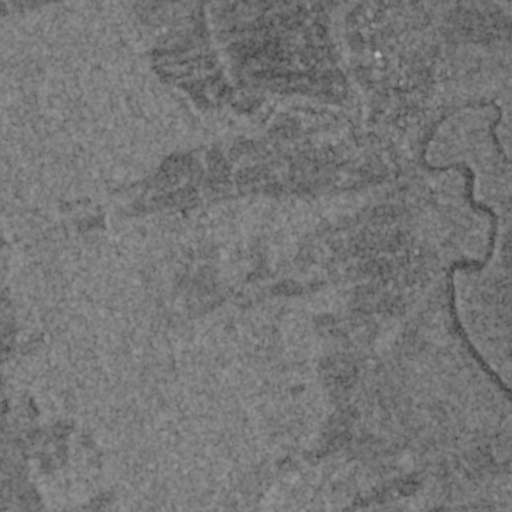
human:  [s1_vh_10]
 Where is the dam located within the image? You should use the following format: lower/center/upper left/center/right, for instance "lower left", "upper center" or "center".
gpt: The dam is located in the upper center of the image.
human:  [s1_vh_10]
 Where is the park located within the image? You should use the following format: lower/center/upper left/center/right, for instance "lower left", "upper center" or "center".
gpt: The park is located in the upper of the image.
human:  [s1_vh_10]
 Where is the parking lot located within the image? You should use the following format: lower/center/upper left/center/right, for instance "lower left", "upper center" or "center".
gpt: The parking lot is located in the upper right of the image.
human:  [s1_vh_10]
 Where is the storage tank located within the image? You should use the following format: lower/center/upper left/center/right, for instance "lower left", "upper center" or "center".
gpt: The storage tank is located in the center of the image.
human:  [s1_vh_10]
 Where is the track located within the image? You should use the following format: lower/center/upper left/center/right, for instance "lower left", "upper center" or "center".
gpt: The track is located in the upper right of the image.
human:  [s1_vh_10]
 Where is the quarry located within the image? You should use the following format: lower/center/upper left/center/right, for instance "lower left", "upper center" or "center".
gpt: There is no quarry in the image.

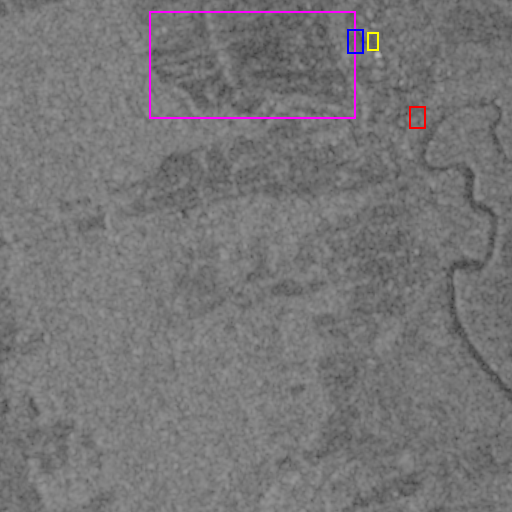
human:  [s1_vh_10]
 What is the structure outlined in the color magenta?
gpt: The structure outlined in magenta is a park.
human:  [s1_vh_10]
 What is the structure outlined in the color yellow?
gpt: The structure outlined in yellow is a parking lot.
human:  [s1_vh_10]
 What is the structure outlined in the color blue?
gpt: The structure outlined in blue is a track.
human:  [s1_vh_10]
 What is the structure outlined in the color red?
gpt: The structure outlined in red is a building.
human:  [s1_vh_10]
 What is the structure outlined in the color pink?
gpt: There is no pink outline.